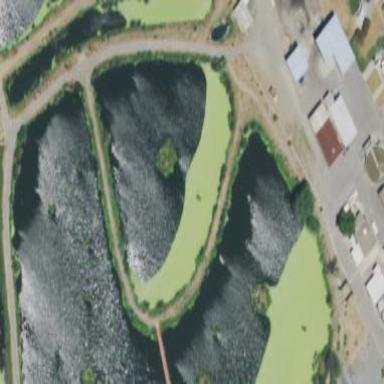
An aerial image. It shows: Marshy wetland area.